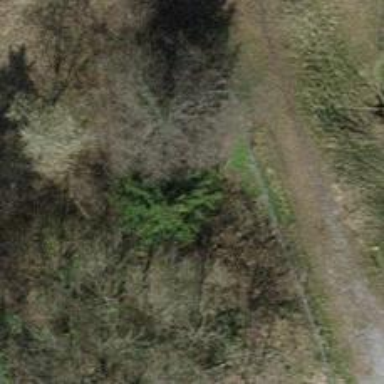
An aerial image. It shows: Culvert tunnel under ditch.